Field crop: tomato
Growth stage: 1
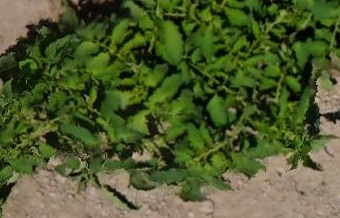
Species: tomato